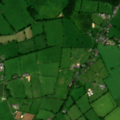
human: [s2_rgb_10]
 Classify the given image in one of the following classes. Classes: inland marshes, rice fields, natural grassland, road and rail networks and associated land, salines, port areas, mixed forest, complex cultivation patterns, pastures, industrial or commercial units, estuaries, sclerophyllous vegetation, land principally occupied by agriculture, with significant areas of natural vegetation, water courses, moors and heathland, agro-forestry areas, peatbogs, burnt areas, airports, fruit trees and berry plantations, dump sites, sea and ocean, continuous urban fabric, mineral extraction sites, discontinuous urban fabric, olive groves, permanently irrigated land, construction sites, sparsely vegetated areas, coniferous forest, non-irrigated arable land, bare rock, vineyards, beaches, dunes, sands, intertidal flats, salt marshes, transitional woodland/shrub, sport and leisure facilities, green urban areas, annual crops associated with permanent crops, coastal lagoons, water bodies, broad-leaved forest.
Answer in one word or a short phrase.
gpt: non-irrigated arable land, pastures